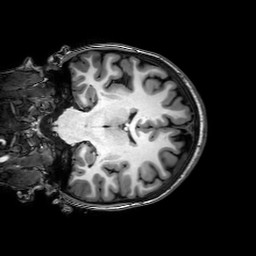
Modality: T1w
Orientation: coronal
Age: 18
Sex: female
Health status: healthy
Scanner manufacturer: philips
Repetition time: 0.008292 s
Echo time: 0.0038 s